Question: I need to be able to put text within my polyline like the embedded Google Maps does as you can see from the below screenshot...

Now I have looked through the 'PolylineOptions' API Reference and the 'Polyline' but I can't see anything the points to achieving this. I really hope this is possible and I'm not going to have to hack something together.
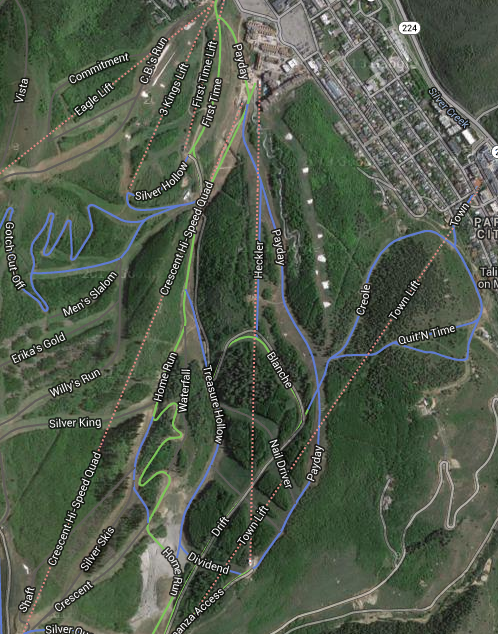
Answer: Here is a Post Worth look at, Describing how to add labels to polylines:
<URL>